Field crop: maize
Growth stage: 2
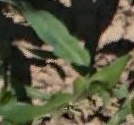
Species: maize